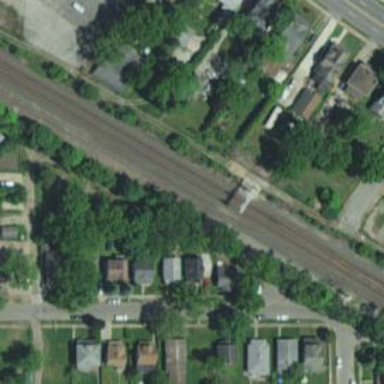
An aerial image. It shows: Railway siding for service.